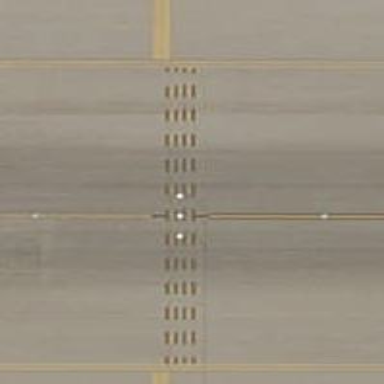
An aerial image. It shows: View of taxiway at the airport.